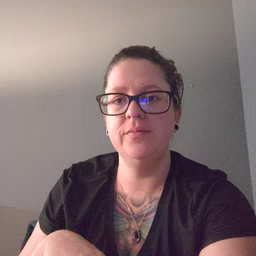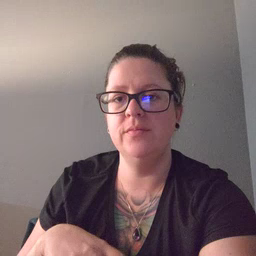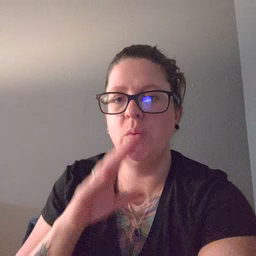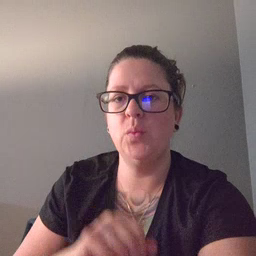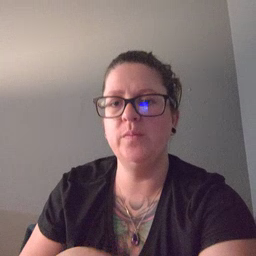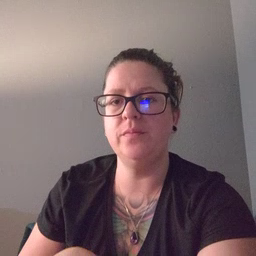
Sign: old